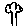
Label: tree